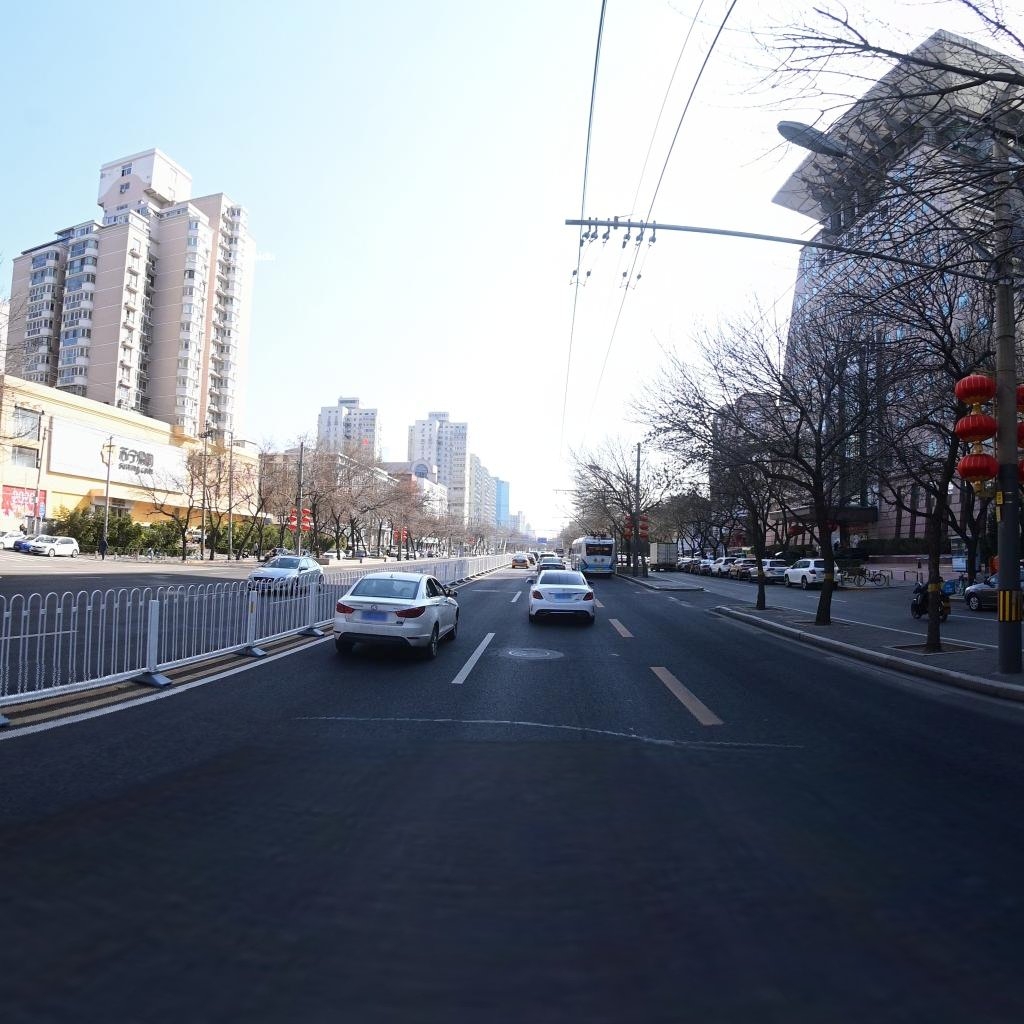
Region: Chaoyang
Road damage annotations: manhole cover, transverse patch